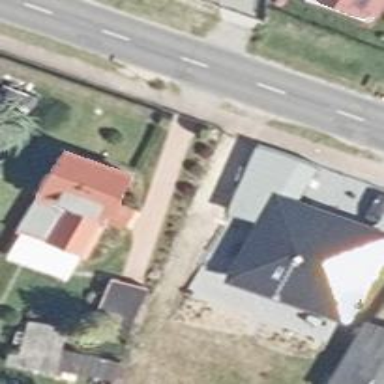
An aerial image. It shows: Simple house.